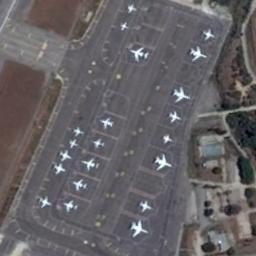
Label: airplane